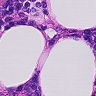
Metastatic tissue present: no